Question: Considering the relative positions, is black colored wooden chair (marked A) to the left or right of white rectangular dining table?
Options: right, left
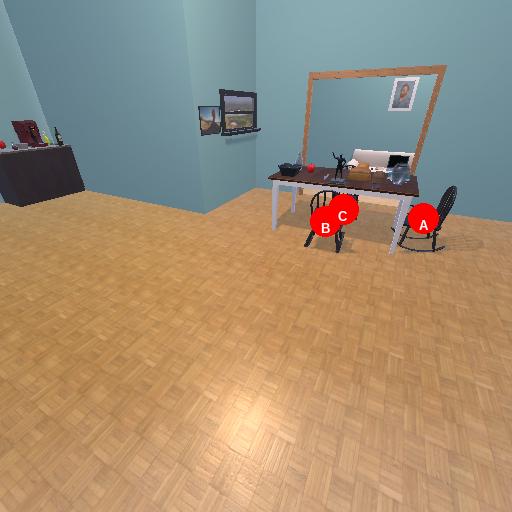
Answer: right